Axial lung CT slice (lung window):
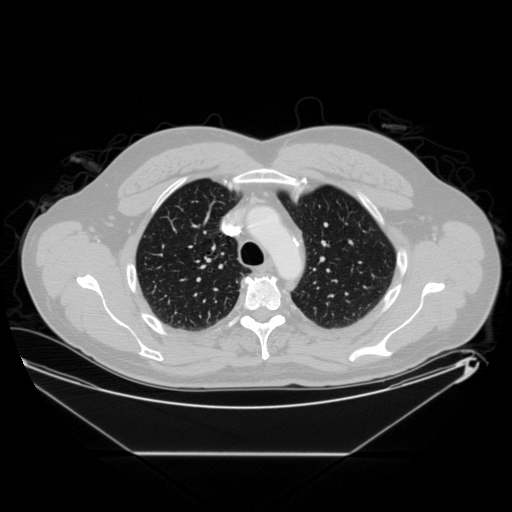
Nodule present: no